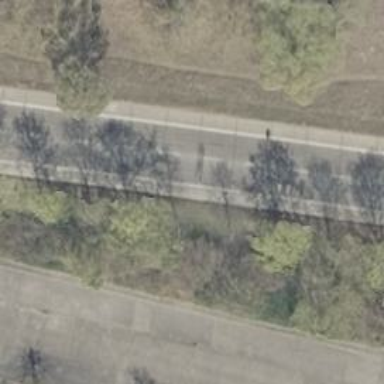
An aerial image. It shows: Secondary road with concrete surface. There are exclusive cycle lanes on both sides.